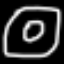
Label: donut